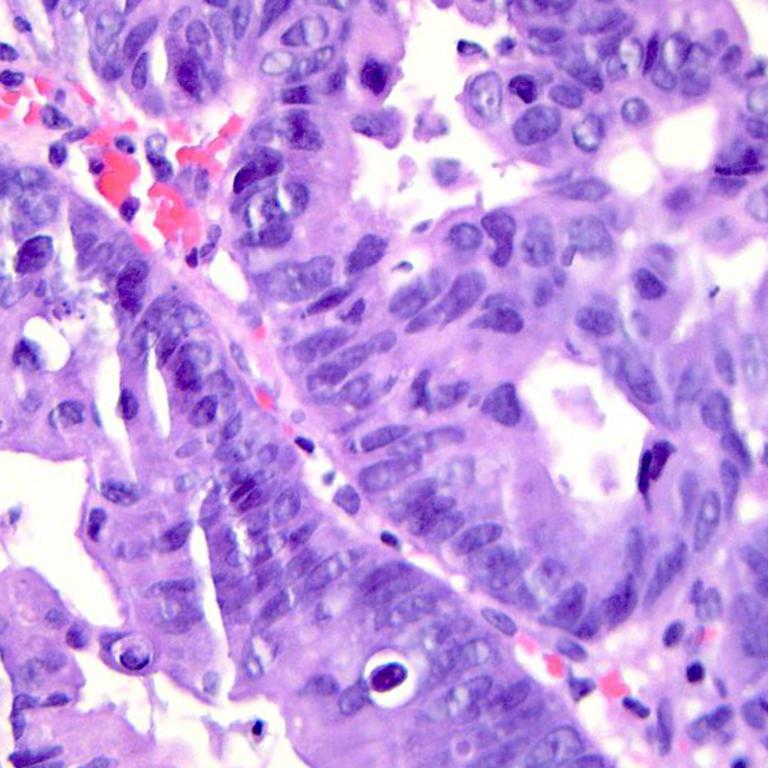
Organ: colon
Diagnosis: adenocarcinomas